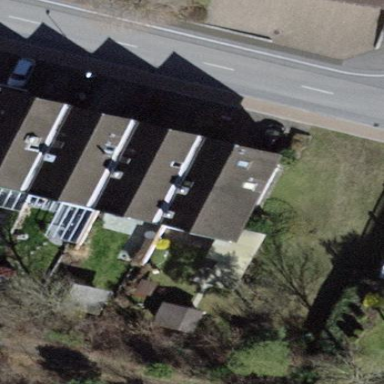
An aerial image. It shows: Semi-detached house.